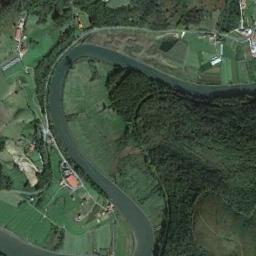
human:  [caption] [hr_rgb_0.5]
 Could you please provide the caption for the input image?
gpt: The river runs sharply through green farmland and trees .

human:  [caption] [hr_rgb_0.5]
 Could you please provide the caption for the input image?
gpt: The river is surrounded by trees .

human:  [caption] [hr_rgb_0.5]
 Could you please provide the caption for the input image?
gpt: A turquoise river curved into an S-shape, With green and tan mixed fields and forests on both sides of the bank, With some buildings .

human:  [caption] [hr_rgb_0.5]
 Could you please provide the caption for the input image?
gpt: The dark green river with a winding bank is between some fields and a forest .

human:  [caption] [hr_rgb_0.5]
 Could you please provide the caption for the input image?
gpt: There are green meadows and forests beside the river .